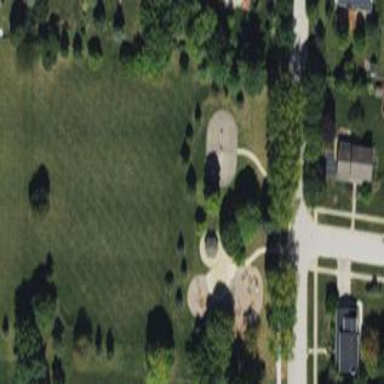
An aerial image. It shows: Park.